Field crop: maize
Growth stage: 2
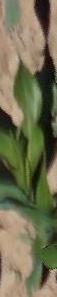
Species: maize